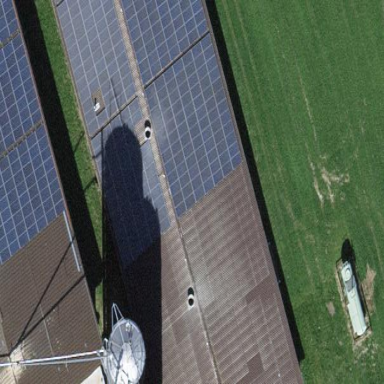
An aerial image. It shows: Solar photovoltaic panel generator.